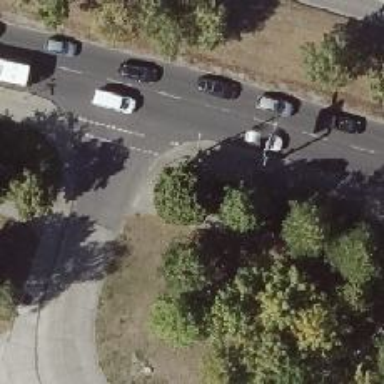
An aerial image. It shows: Avenue lined with broadleaved deciduous trees.